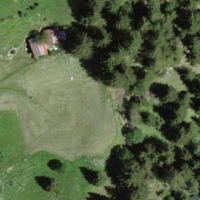
EUNIS habitat code: 24
Species observed at this site:
Vicia sepium